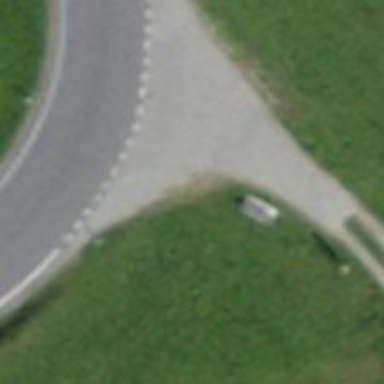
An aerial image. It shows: Bench.